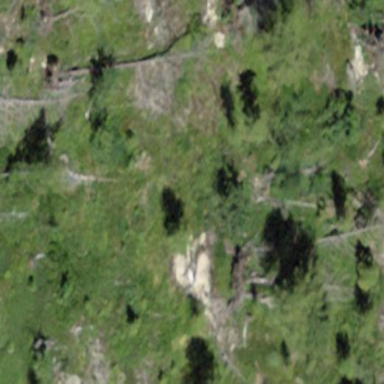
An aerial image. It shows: Forest dominated by needle-leaved trees.